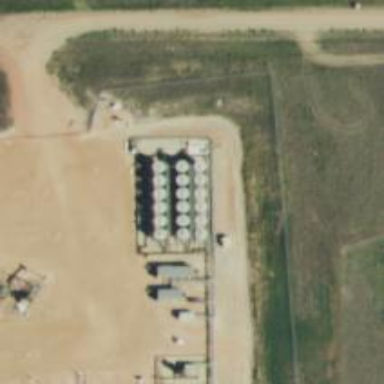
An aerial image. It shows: Storage tank that is man-made.